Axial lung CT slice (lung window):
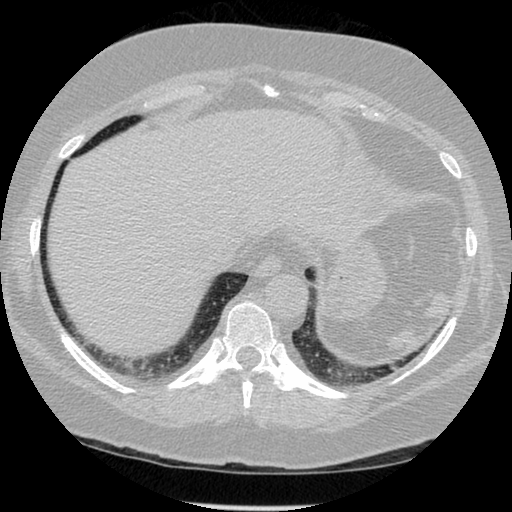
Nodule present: no